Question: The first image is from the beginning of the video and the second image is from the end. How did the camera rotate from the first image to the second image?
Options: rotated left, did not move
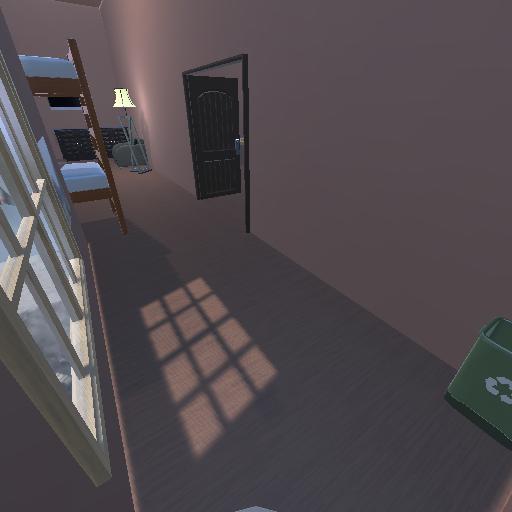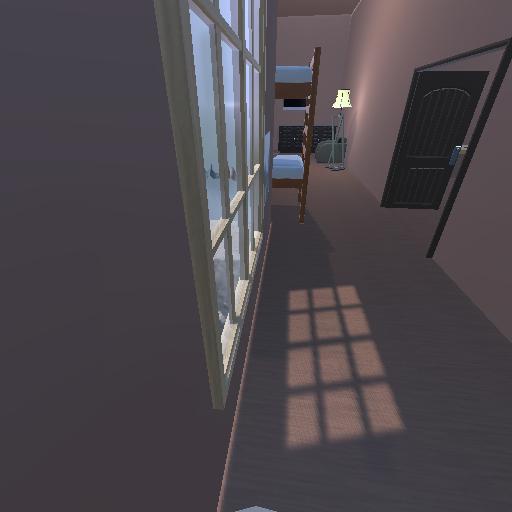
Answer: rotated left